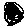
Label: cat